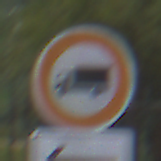
Verkehrszeichen: VerbotFuerKraftfahrzeugeUeberDreiKommaFuenfTonnen
Zusatzzeichen unten: RichtungsangabeDurchPfeile1
Umgebung: Outdoor, Urban
Tageszeit: MorningAfternoon
Wetter: Overcast
Licht: Natural
Jahreszeit: NotSpecified
Kontrast: LowContrast